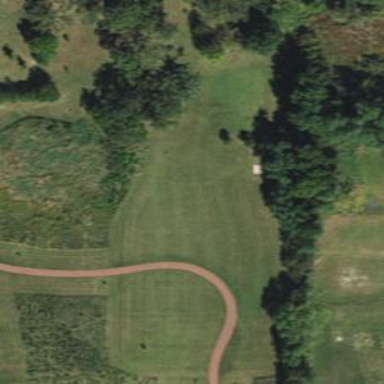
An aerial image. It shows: Disc golf basket.